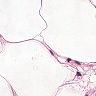
Metastatic tissue present: no